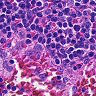
Metastatic tissue present: no